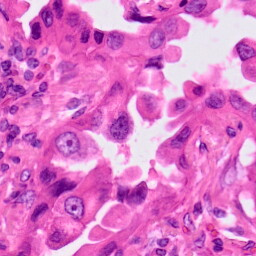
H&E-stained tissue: Lung